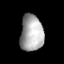
Tissue: lung
Cell type: T cells
Senescence score: 0.2077
Nuclear area (px): 815
Mean DAPI intensity: 170.141